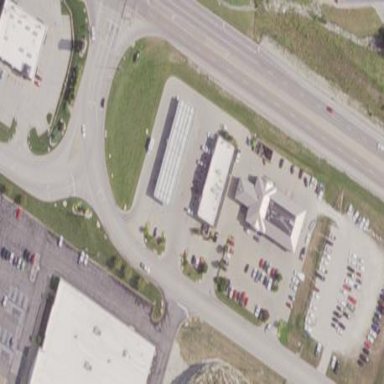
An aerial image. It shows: Fuel station.